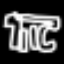
Label: squiggle